Field crop: maize
Growth stage: 1
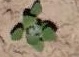
Species: chenopodium